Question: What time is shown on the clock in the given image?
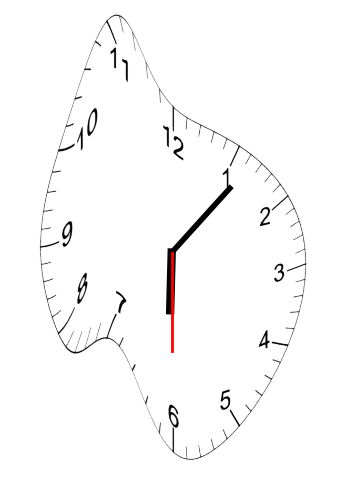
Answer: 06:06:30